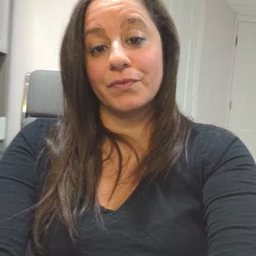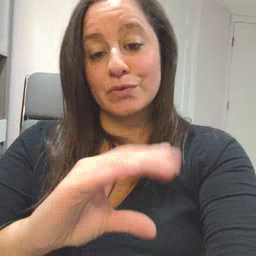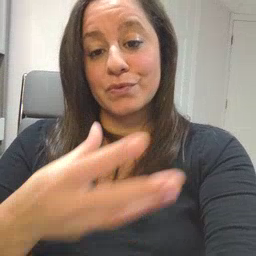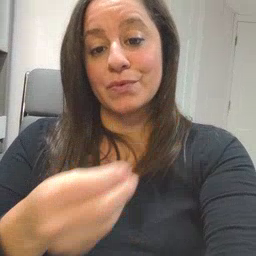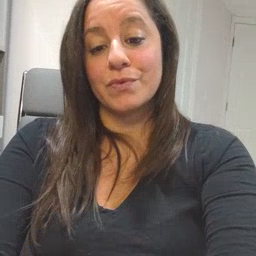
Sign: story